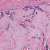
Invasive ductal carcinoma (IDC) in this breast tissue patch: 1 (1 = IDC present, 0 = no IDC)